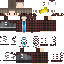
A male human skin with medium skin, wearing brown long hair dressed in a blue hoodie and black pants, featuring a closed mouth.